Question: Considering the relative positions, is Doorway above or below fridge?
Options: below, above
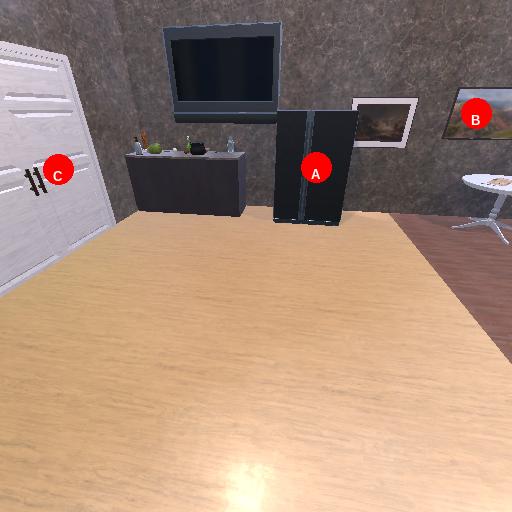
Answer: below